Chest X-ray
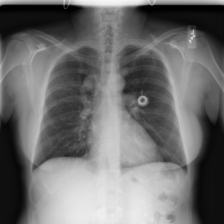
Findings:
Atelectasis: negative
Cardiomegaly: negative
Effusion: negative
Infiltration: positive
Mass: negative
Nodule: negative
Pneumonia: negative
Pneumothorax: negative
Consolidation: negative
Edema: negative
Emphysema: negative
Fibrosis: negative
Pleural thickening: negative
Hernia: negative